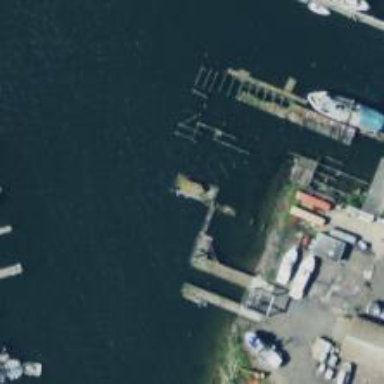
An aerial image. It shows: Pier in ruined state.